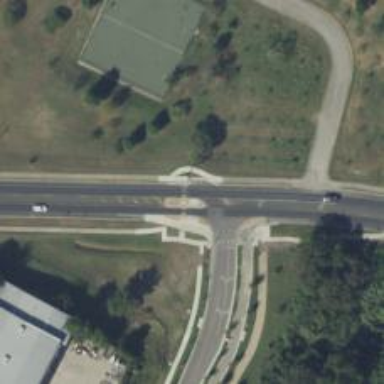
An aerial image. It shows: Marked crossing on cycleway road.